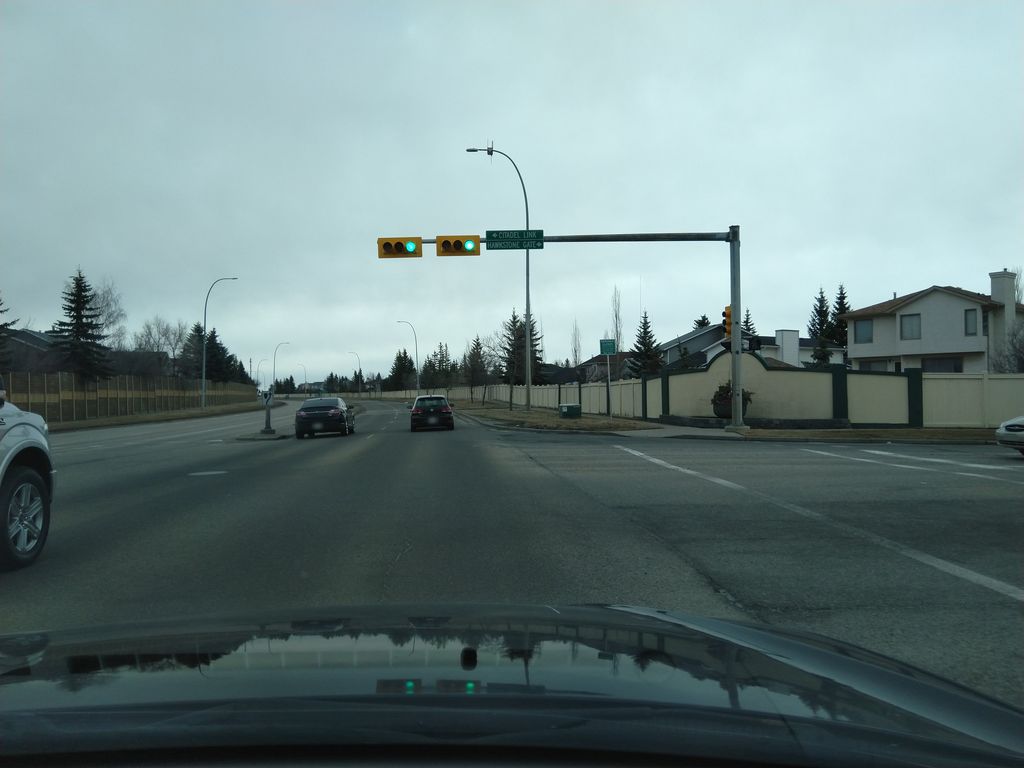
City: calgary